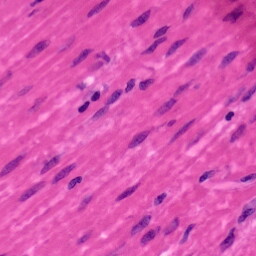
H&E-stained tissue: Pancreatic